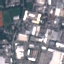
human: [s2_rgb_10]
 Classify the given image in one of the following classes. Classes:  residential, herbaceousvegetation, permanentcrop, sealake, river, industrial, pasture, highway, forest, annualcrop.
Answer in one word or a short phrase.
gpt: Industrial